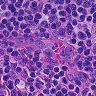
Metastatic tissue present: no